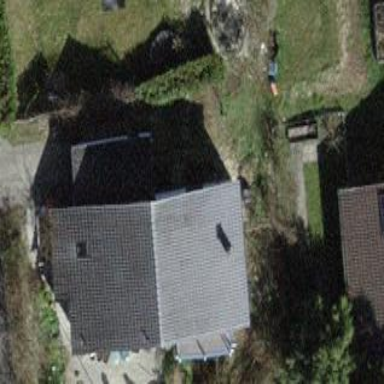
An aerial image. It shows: Building with tiled roof.